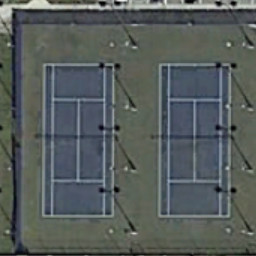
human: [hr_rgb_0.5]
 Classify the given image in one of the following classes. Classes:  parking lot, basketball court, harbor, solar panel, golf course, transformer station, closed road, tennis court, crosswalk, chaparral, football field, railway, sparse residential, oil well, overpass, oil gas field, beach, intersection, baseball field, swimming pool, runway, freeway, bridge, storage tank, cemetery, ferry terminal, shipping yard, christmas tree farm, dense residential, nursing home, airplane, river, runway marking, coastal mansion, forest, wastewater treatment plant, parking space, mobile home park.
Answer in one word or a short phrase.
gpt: tennis court